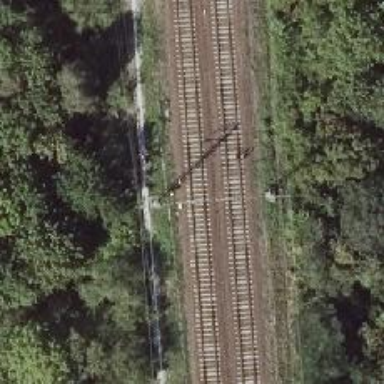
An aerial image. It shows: Railway signal.